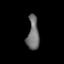
Tissue: lung
Cell type: Others
Senescence score: 0.1902
Nuclear area (px): 383
Mean DAPI intensity: 112.078